Aerial crown-view tile of a tropical tree (Barro Colorado Island, Panama), acquired 20250317:
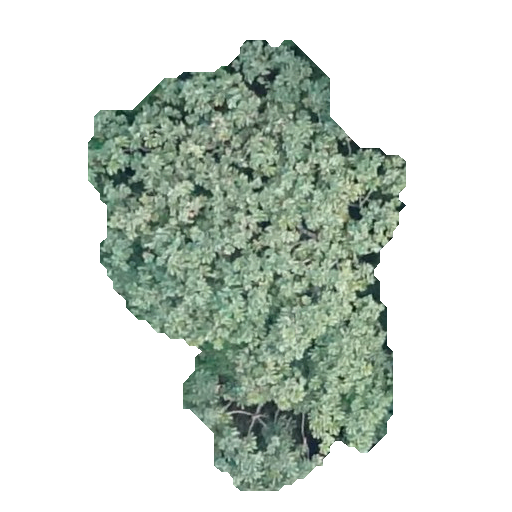
Species: Cecropia insignis
GBIF accepted scientific name: Cecropia insignis
Crown area: 141.422 m²